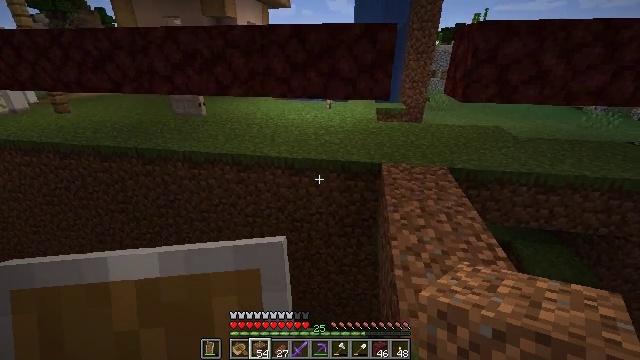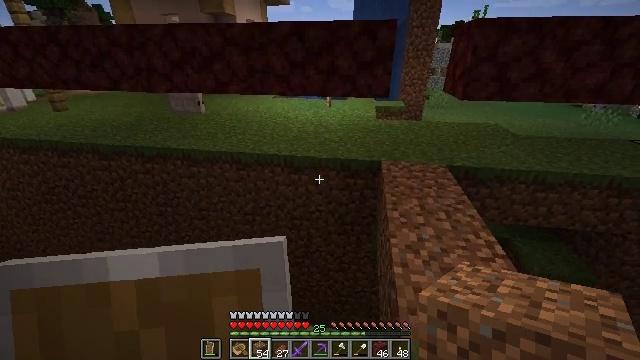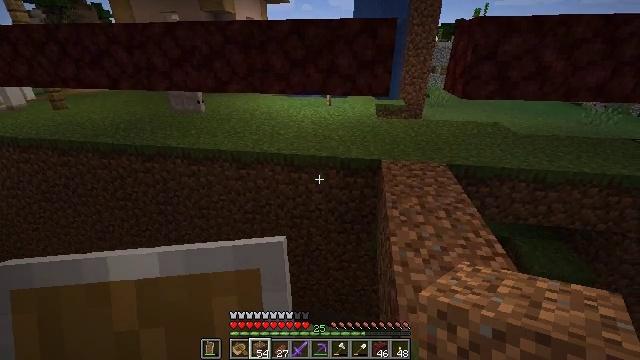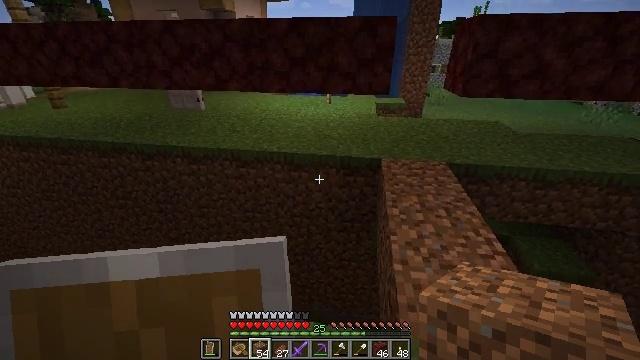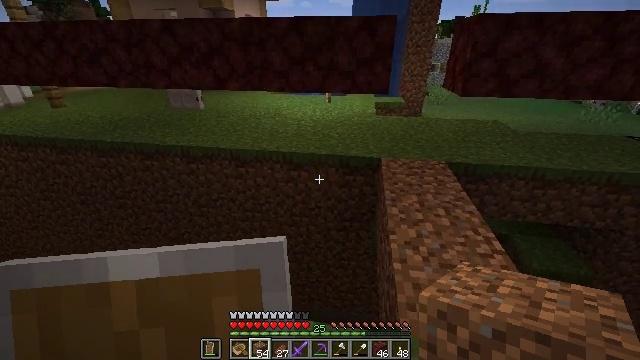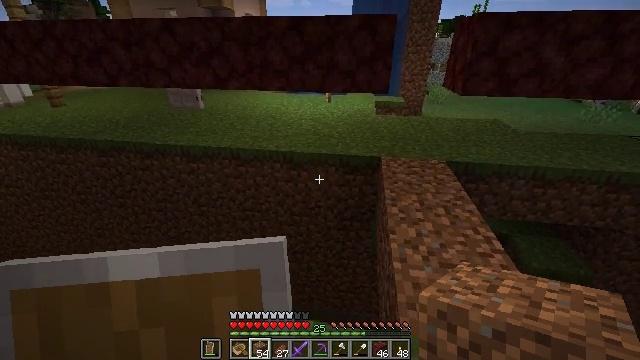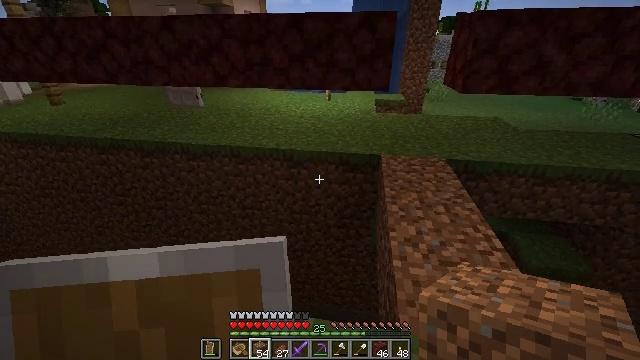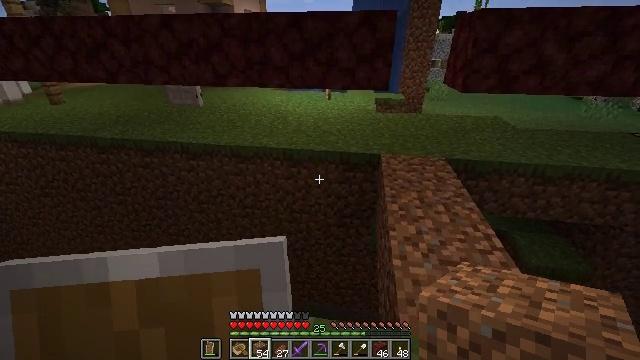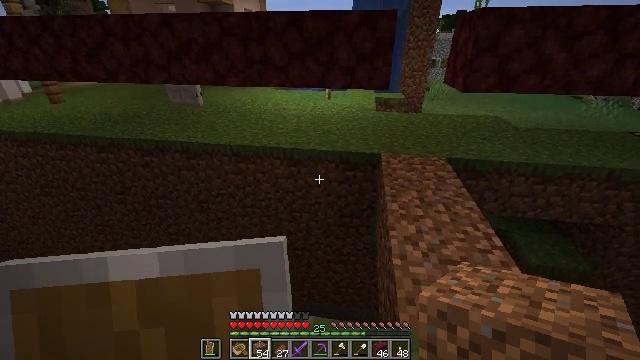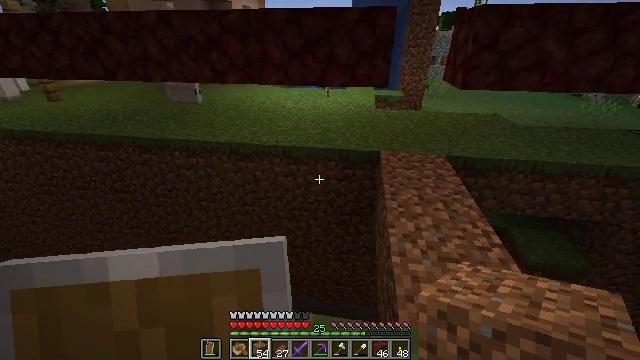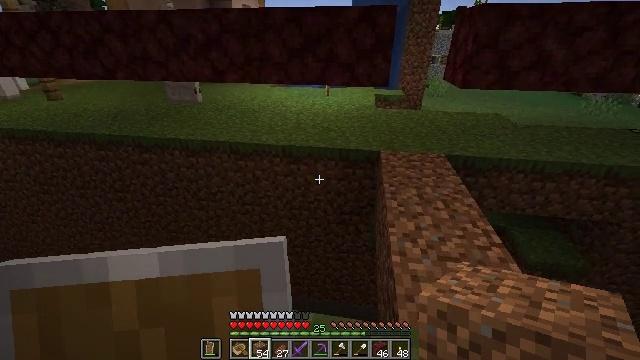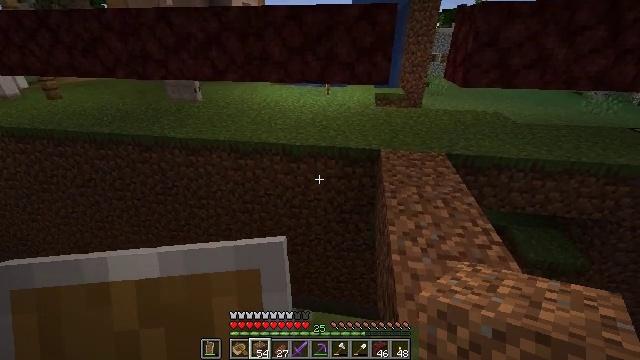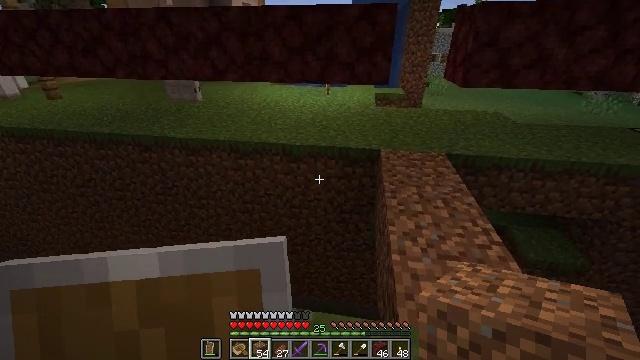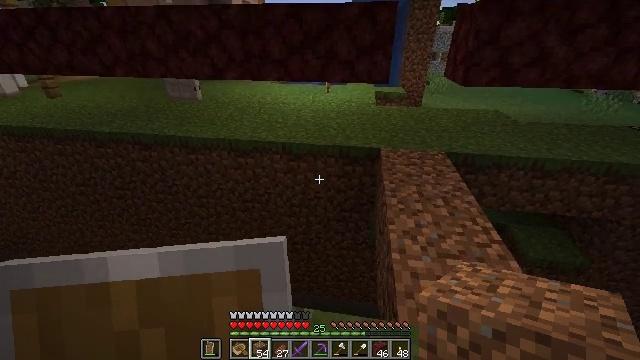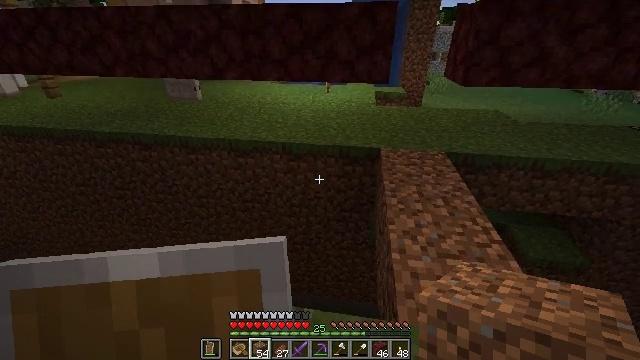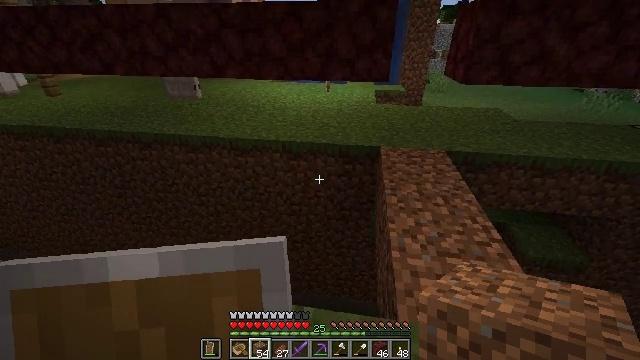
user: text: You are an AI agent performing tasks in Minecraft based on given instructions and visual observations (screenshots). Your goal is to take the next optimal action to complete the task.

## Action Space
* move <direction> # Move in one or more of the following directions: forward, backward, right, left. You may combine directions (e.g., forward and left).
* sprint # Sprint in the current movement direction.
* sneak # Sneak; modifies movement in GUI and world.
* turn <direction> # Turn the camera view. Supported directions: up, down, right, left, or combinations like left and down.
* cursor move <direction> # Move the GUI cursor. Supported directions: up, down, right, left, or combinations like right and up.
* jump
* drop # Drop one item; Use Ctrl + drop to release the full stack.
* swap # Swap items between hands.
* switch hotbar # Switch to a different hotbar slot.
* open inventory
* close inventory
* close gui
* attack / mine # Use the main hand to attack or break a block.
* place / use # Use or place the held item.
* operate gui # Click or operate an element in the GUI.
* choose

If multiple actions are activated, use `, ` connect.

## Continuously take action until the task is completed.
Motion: motion action
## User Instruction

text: Break the andesite slab to collect it.
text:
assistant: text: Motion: no_op
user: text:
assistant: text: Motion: no_op
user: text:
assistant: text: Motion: no_op
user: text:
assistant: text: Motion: no_op
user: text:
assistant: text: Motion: no_op
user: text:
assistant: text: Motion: no_op
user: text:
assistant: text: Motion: no_op
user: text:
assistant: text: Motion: no_op
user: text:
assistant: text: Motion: no_op
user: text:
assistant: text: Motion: no_op
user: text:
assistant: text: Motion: no_op
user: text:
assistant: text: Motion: no_op
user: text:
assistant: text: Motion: no_op
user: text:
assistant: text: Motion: no_op
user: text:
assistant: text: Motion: no_op
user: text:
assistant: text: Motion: no_op
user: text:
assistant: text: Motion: no_op
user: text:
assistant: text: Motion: no_op
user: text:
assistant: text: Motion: no_op
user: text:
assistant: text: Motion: no_op
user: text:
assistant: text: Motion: no_op
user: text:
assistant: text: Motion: no_op
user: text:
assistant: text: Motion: no_op
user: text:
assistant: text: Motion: no_op
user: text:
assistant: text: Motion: no_op
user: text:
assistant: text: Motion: no_op
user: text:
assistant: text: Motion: no_op
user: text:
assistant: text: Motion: no_op
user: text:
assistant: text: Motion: no_op
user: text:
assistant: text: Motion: no_op